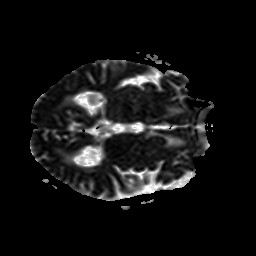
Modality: ADC
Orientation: axial
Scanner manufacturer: philips
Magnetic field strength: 1.5 T
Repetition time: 3.119 s
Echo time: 0.06279 s